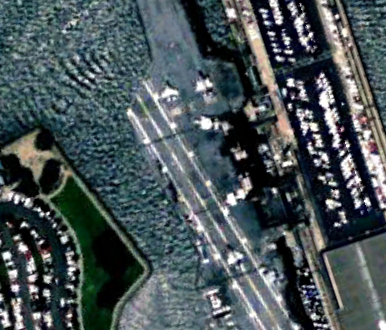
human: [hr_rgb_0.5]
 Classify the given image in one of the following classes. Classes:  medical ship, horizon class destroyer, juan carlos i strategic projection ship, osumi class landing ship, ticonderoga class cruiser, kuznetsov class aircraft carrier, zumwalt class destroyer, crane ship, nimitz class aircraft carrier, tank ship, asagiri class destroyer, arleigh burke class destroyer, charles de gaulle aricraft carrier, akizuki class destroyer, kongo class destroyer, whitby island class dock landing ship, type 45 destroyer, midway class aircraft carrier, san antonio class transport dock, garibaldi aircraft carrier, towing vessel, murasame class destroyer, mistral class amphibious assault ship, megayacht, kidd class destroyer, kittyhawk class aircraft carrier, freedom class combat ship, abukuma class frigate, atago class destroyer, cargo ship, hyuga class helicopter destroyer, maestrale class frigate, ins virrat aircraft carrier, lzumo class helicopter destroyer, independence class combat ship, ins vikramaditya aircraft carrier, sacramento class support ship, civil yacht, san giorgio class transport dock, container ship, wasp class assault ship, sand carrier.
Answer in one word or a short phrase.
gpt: Midway class aircraft carrier